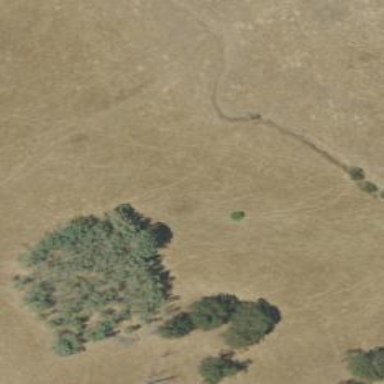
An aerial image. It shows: Area covered in scrub vegetation.